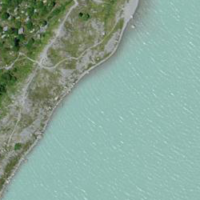
EUNIS habitat code: 14
Species observed at this site:
Parnassia palustris